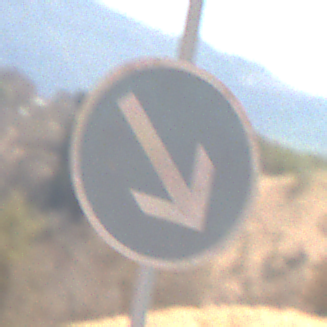
Verkehrszeichen: VorgeschriebeneVorbeifahrtRechts
Umgebung: Outdoor, Nature
Tageszeit: Midday
Wetter: Clear
Licht: Natural
Jahreszeit: NotSpecified
Kontrast: HighContrast